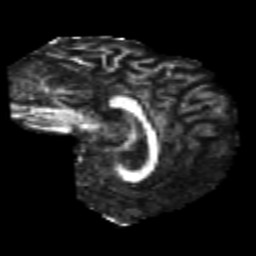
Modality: FA
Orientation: sagittal
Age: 23
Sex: female
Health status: healthy
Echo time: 0.074 s